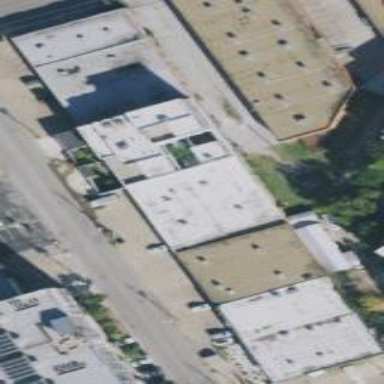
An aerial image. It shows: Commercial building.